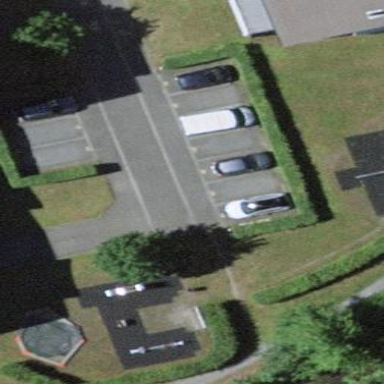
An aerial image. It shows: Parking area with asphalt surface.